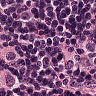
Metastatic tissue present: yes